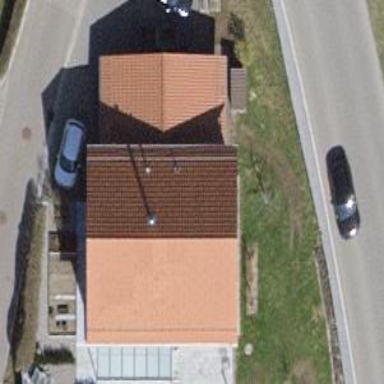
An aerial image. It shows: Detached building.